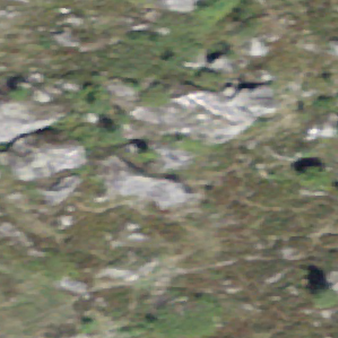
Label: bouldering_area